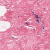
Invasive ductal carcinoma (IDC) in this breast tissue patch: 0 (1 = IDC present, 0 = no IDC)